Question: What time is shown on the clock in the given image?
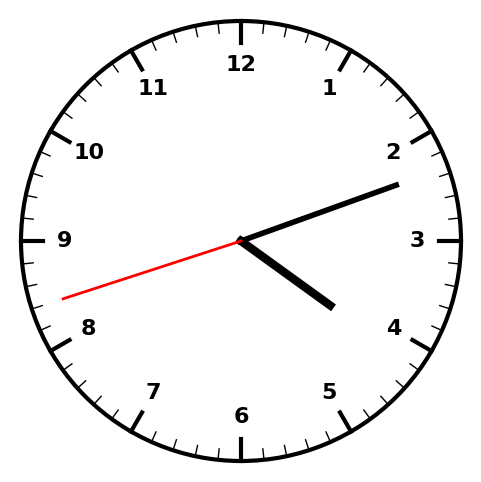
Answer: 04:11:42